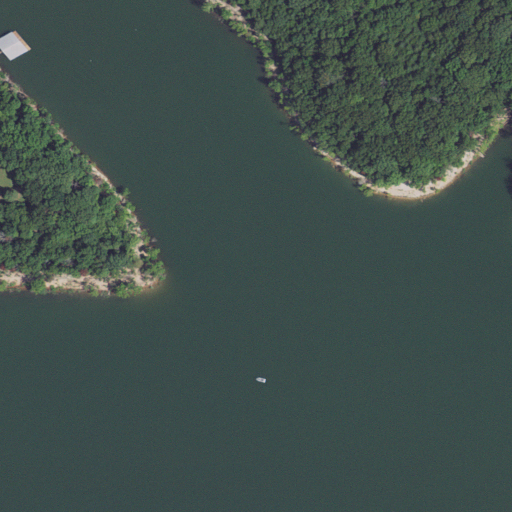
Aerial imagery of valley in Missouri named Carney Hollow containing open water, deciduous forest, evergreen forest, barren land, and high intensity development